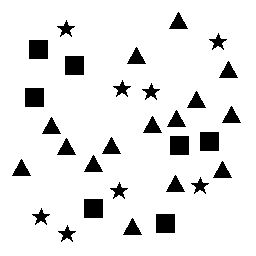
Squares: 7
Triangles: 15
Stars: 8
Total shapes: 30